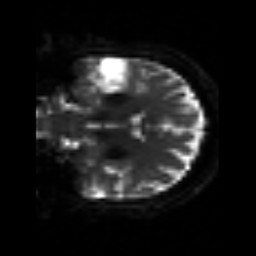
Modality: sbref
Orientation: coronal
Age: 59
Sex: female
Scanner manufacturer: siemens
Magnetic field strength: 3 T
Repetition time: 3.2 s
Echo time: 0.081 s